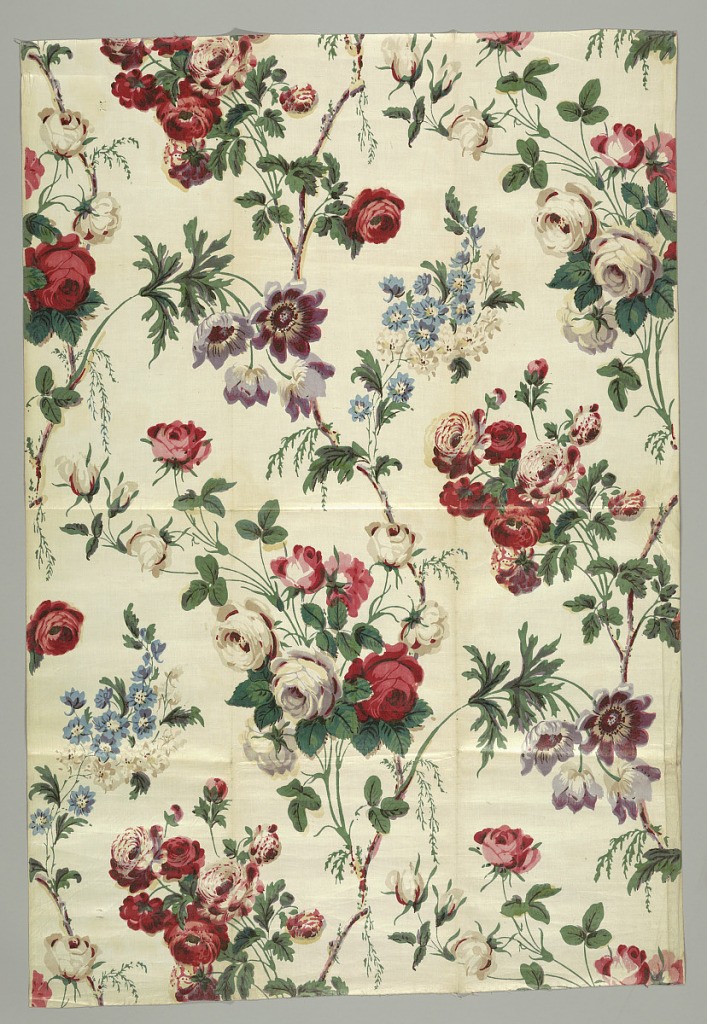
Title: Textile
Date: late 19th century
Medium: cotton Technique: printed on plain weave, glazed
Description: Roses and anemones in polychrome on an off-white ground.